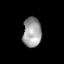
Tissue: lung
Cell type: Fibroblasts
Senescence score: 0.1435
Nuclear area (px): 536
Mean DAPI intensity: 158.599